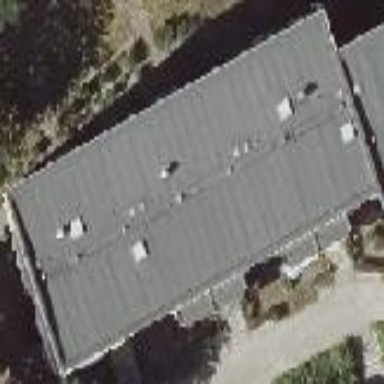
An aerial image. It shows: Apartment building with flat roof.